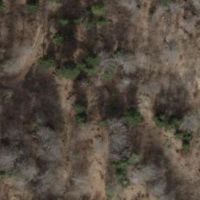
EUNIS habitat code: 44
Species observed at this site:
Tussilago farfara